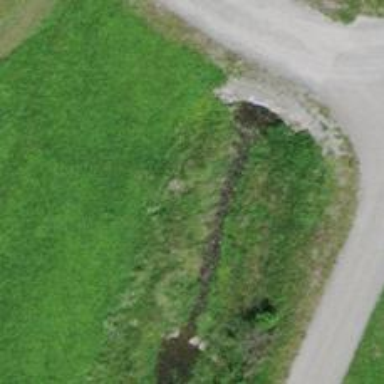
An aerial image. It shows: Drain that serves as waterway.